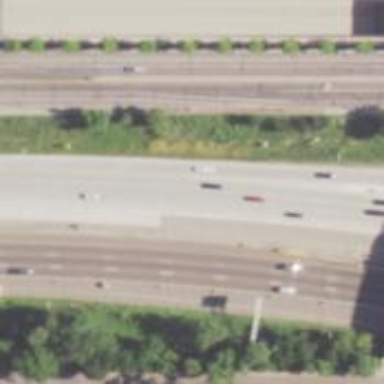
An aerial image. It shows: Motorway link.